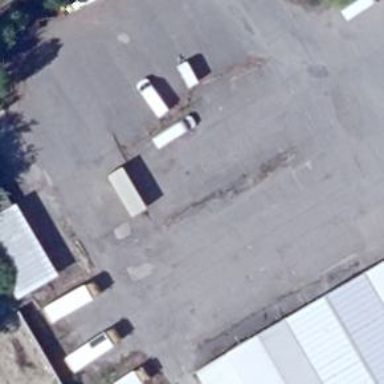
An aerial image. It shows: Parking area with surface.